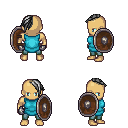
a pixel art fantasy rpg character, male body template, human, tanned skin, teal tunic, teal pants, gray long mohawk hairstyle, metal gloves, shield, four views (front, back, left, right), 2x2 character sprite sheet, small pixel art, hard edges, no anti-aliasing